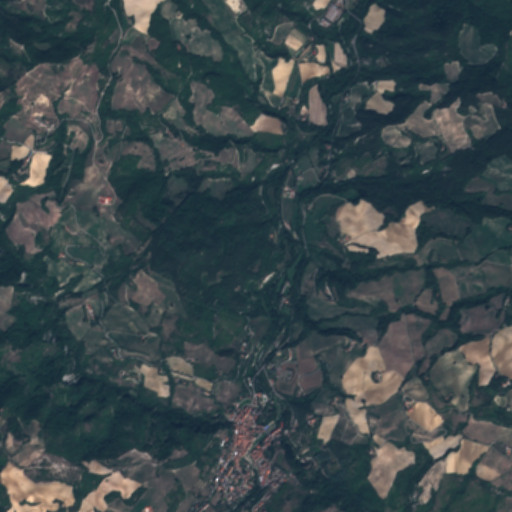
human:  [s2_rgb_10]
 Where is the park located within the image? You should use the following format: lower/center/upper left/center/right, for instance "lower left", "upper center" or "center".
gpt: The park is located in the lower center of the image.
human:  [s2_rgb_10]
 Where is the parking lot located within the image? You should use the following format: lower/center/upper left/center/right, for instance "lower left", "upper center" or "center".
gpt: The parking lot is located in the lower center of the image.
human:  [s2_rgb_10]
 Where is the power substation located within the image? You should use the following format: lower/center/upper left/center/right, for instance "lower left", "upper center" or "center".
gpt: The power substation is located in the lower center of the image.
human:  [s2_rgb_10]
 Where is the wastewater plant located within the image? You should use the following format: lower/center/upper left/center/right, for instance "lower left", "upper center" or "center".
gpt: The wastewater plant is located in the lower center of the image.
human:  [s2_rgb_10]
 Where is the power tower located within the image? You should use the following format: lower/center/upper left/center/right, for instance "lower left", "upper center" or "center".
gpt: There is no power tower in the image.